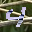
Label: 4